一年级 · 算术
谁先得到红旗?

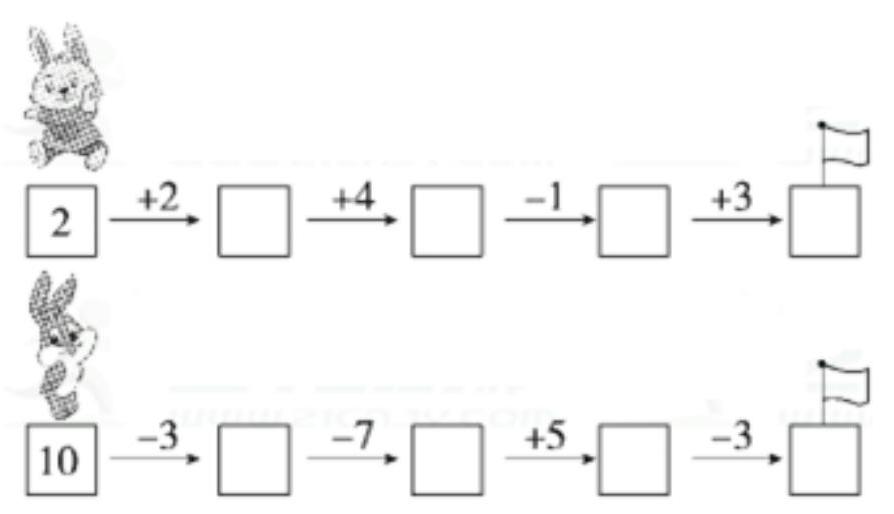
答案: ; 8; 7; 10; 7; 0; 5; 2